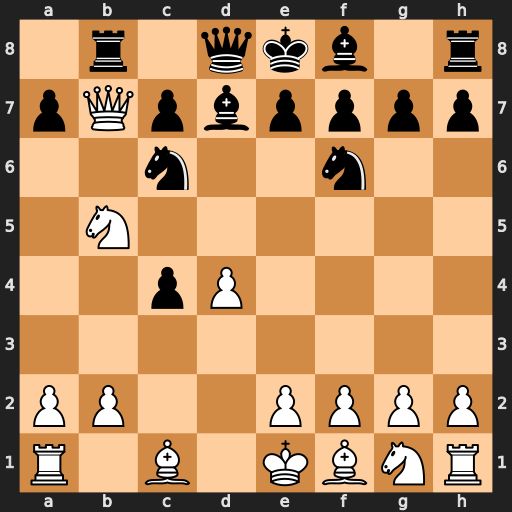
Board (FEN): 1r1qkb1r/pQpbpppp/2n2n2/1N6/2pP4/8/PP2PPPP/R1B1KBNR
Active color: w
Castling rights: KQk
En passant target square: -
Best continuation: Nxc7+ Qxc7 Qxc7